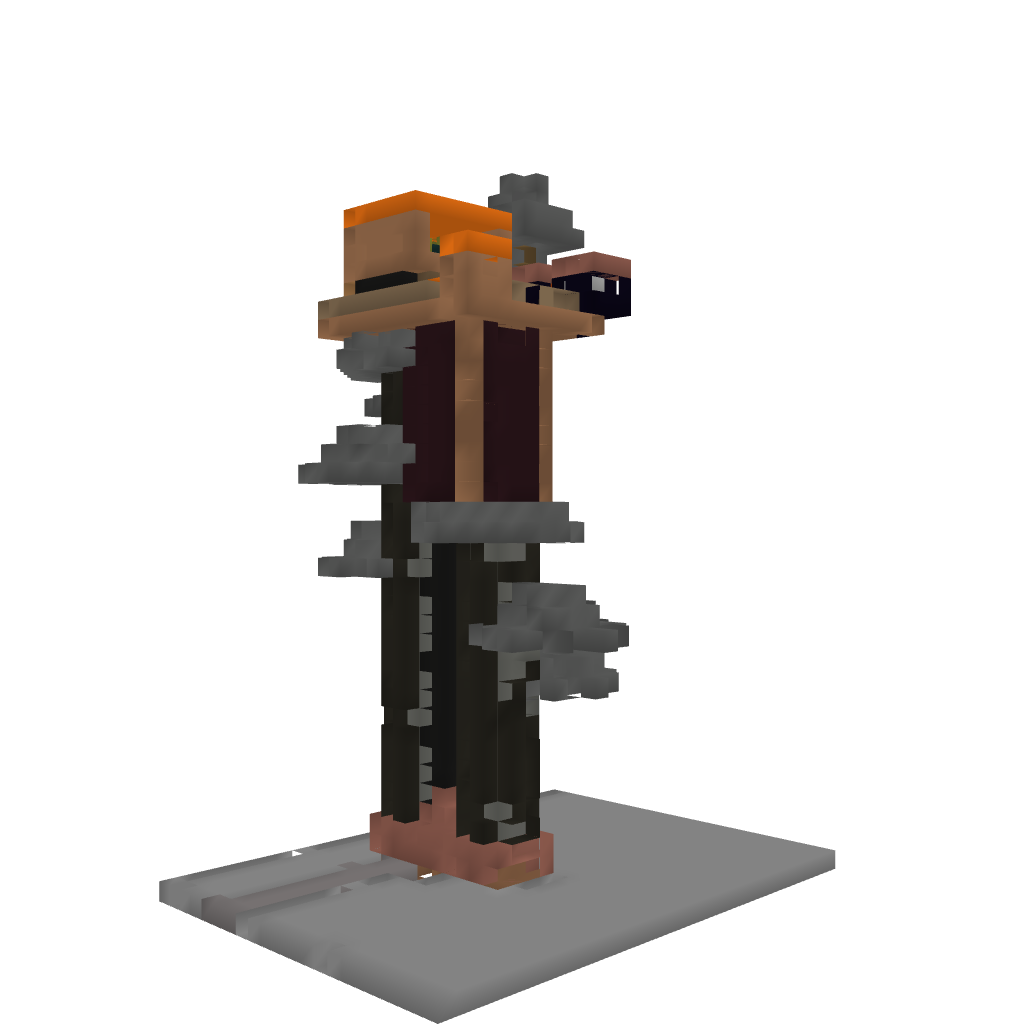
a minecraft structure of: Nice little treehouse